Interaction volume radius: 10 \u00c5
Interaction volume height: 10 \u00c5
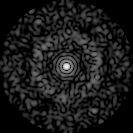
Disorder parameter: 0.8396